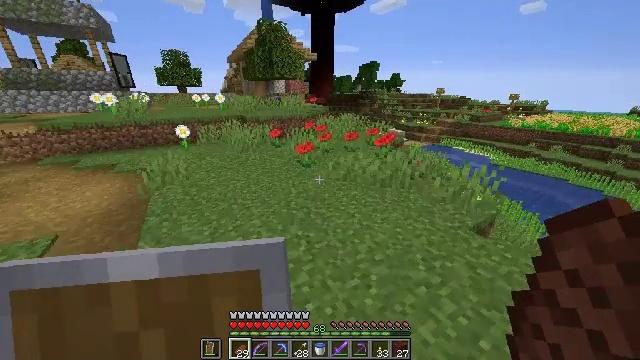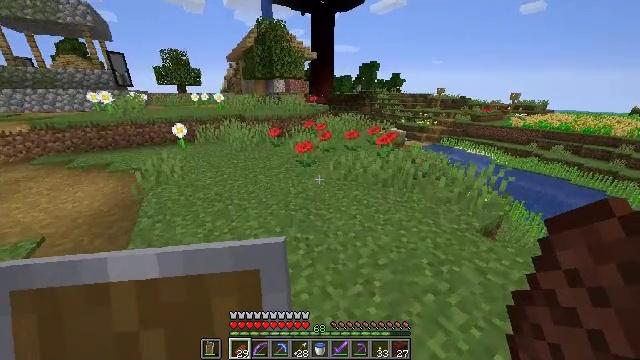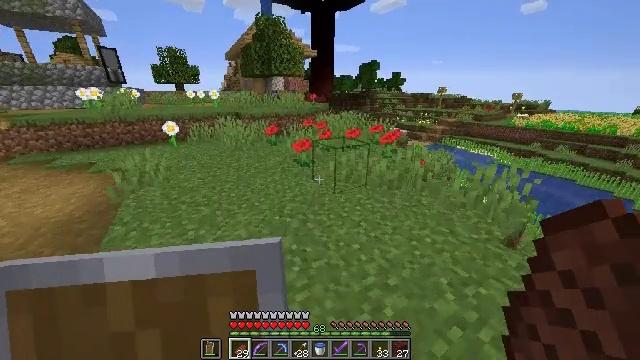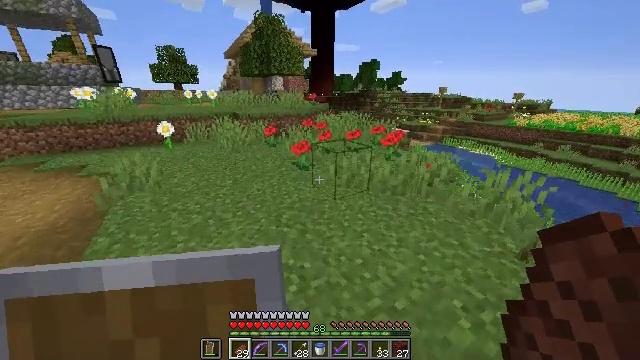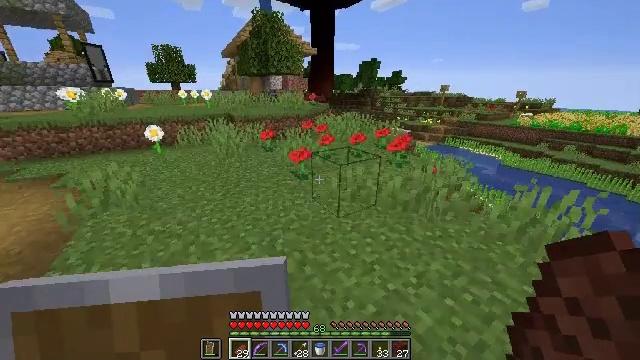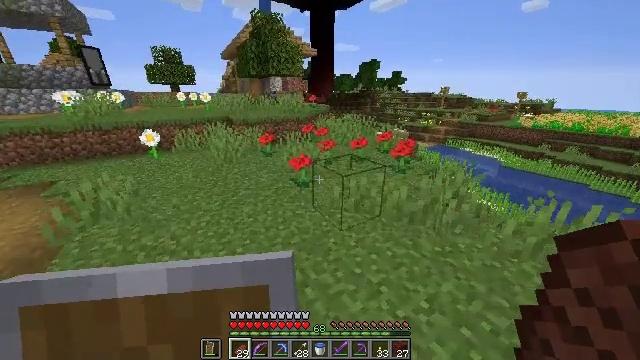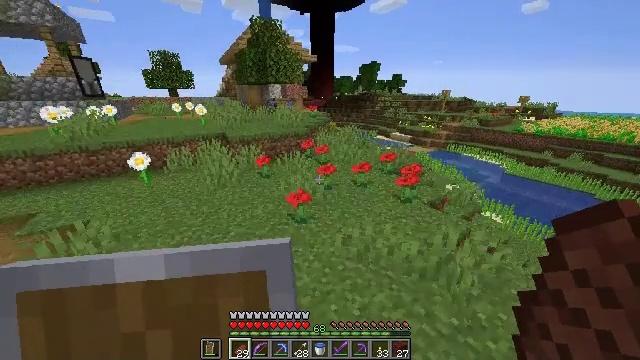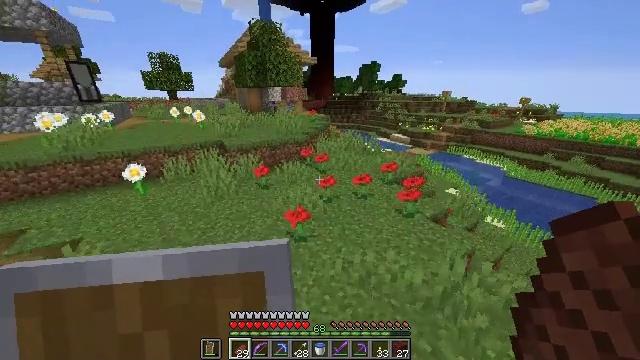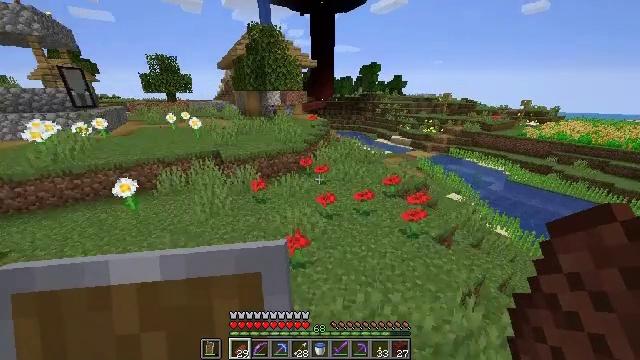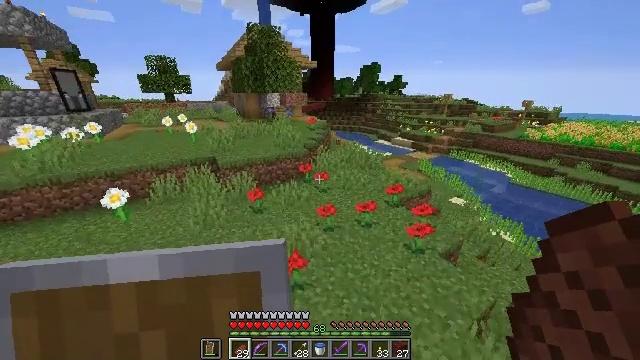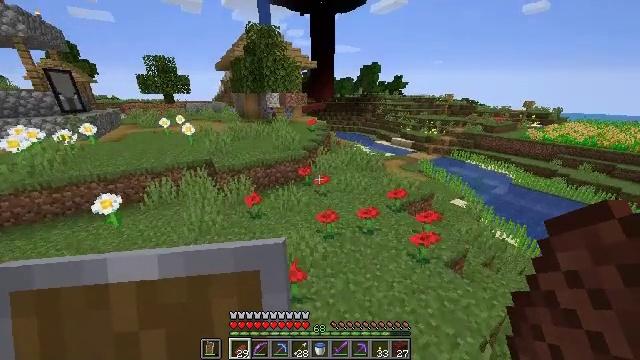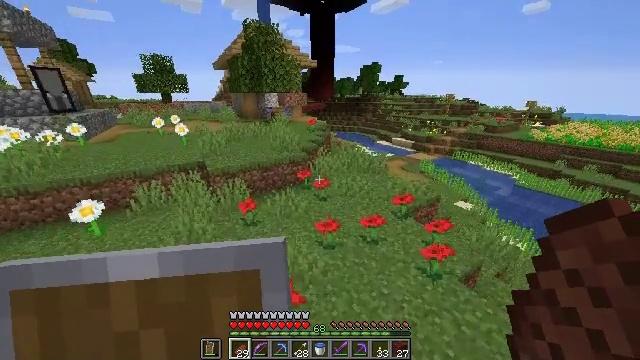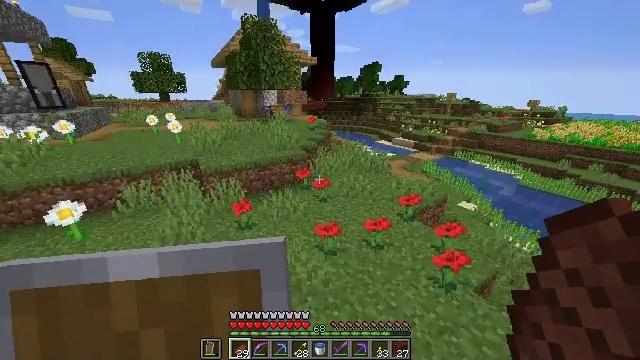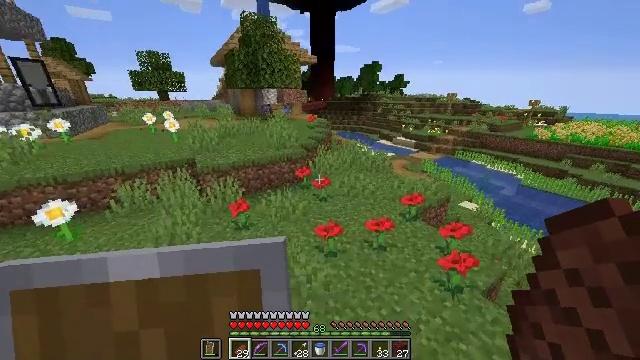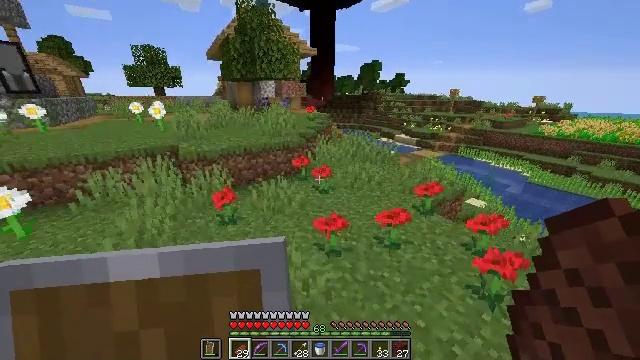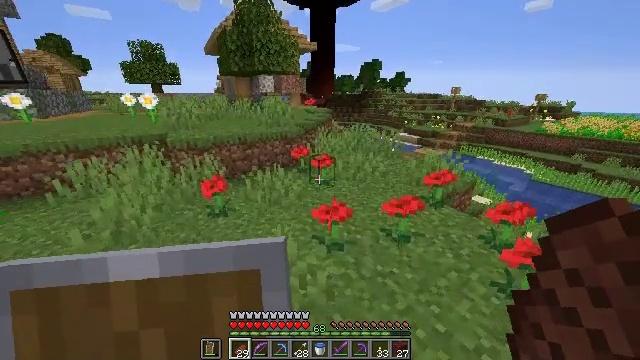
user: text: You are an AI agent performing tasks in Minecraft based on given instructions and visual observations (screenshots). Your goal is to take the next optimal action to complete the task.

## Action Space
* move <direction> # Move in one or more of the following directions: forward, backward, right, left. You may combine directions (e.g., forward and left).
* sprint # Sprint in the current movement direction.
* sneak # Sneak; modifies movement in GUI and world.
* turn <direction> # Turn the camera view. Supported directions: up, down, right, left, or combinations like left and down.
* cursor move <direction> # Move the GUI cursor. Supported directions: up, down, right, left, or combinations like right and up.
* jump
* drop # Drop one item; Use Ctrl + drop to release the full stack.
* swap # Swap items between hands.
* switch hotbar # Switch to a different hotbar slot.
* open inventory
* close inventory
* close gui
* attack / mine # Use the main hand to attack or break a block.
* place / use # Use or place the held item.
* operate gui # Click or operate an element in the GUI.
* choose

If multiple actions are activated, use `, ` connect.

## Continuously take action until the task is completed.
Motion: motion action
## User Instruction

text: Collect the pumpkin by holding left button.
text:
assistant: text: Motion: move forward
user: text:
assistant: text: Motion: move forward
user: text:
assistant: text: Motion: move forward
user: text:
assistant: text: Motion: move forward
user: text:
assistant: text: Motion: move forward, jump
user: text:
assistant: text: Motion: move forward, jump
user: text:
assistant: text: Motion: move forward, jump
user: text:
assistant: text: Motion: move forward, jump
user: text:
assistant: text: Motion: move forward, jump
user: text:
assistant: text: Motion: move forward
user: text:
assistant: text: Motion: move forward
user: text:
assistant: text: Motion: move forward
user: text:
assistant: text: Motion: move forward
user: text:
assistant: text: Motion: move forward
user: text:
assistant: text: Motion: move forward
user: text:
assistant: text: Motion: move forward
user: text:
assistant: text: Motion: move forward and move right
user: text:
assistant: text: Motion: move forward and move right
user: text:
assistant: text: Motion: move forward and move right
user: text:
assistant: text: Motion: move forward and move right, turn right
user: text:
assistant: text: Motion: move forward, turn right
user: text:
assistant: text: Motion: move forward, turn right
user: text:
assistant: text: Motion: move forward
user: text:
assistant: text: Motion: move forward
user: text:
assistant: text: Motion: move forward
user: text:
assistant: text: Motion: move forward
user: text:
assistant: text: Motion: move forward
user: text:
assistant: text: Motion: move forward
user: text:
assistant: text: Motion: move forward
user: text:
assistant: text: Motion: move forward